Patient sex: F
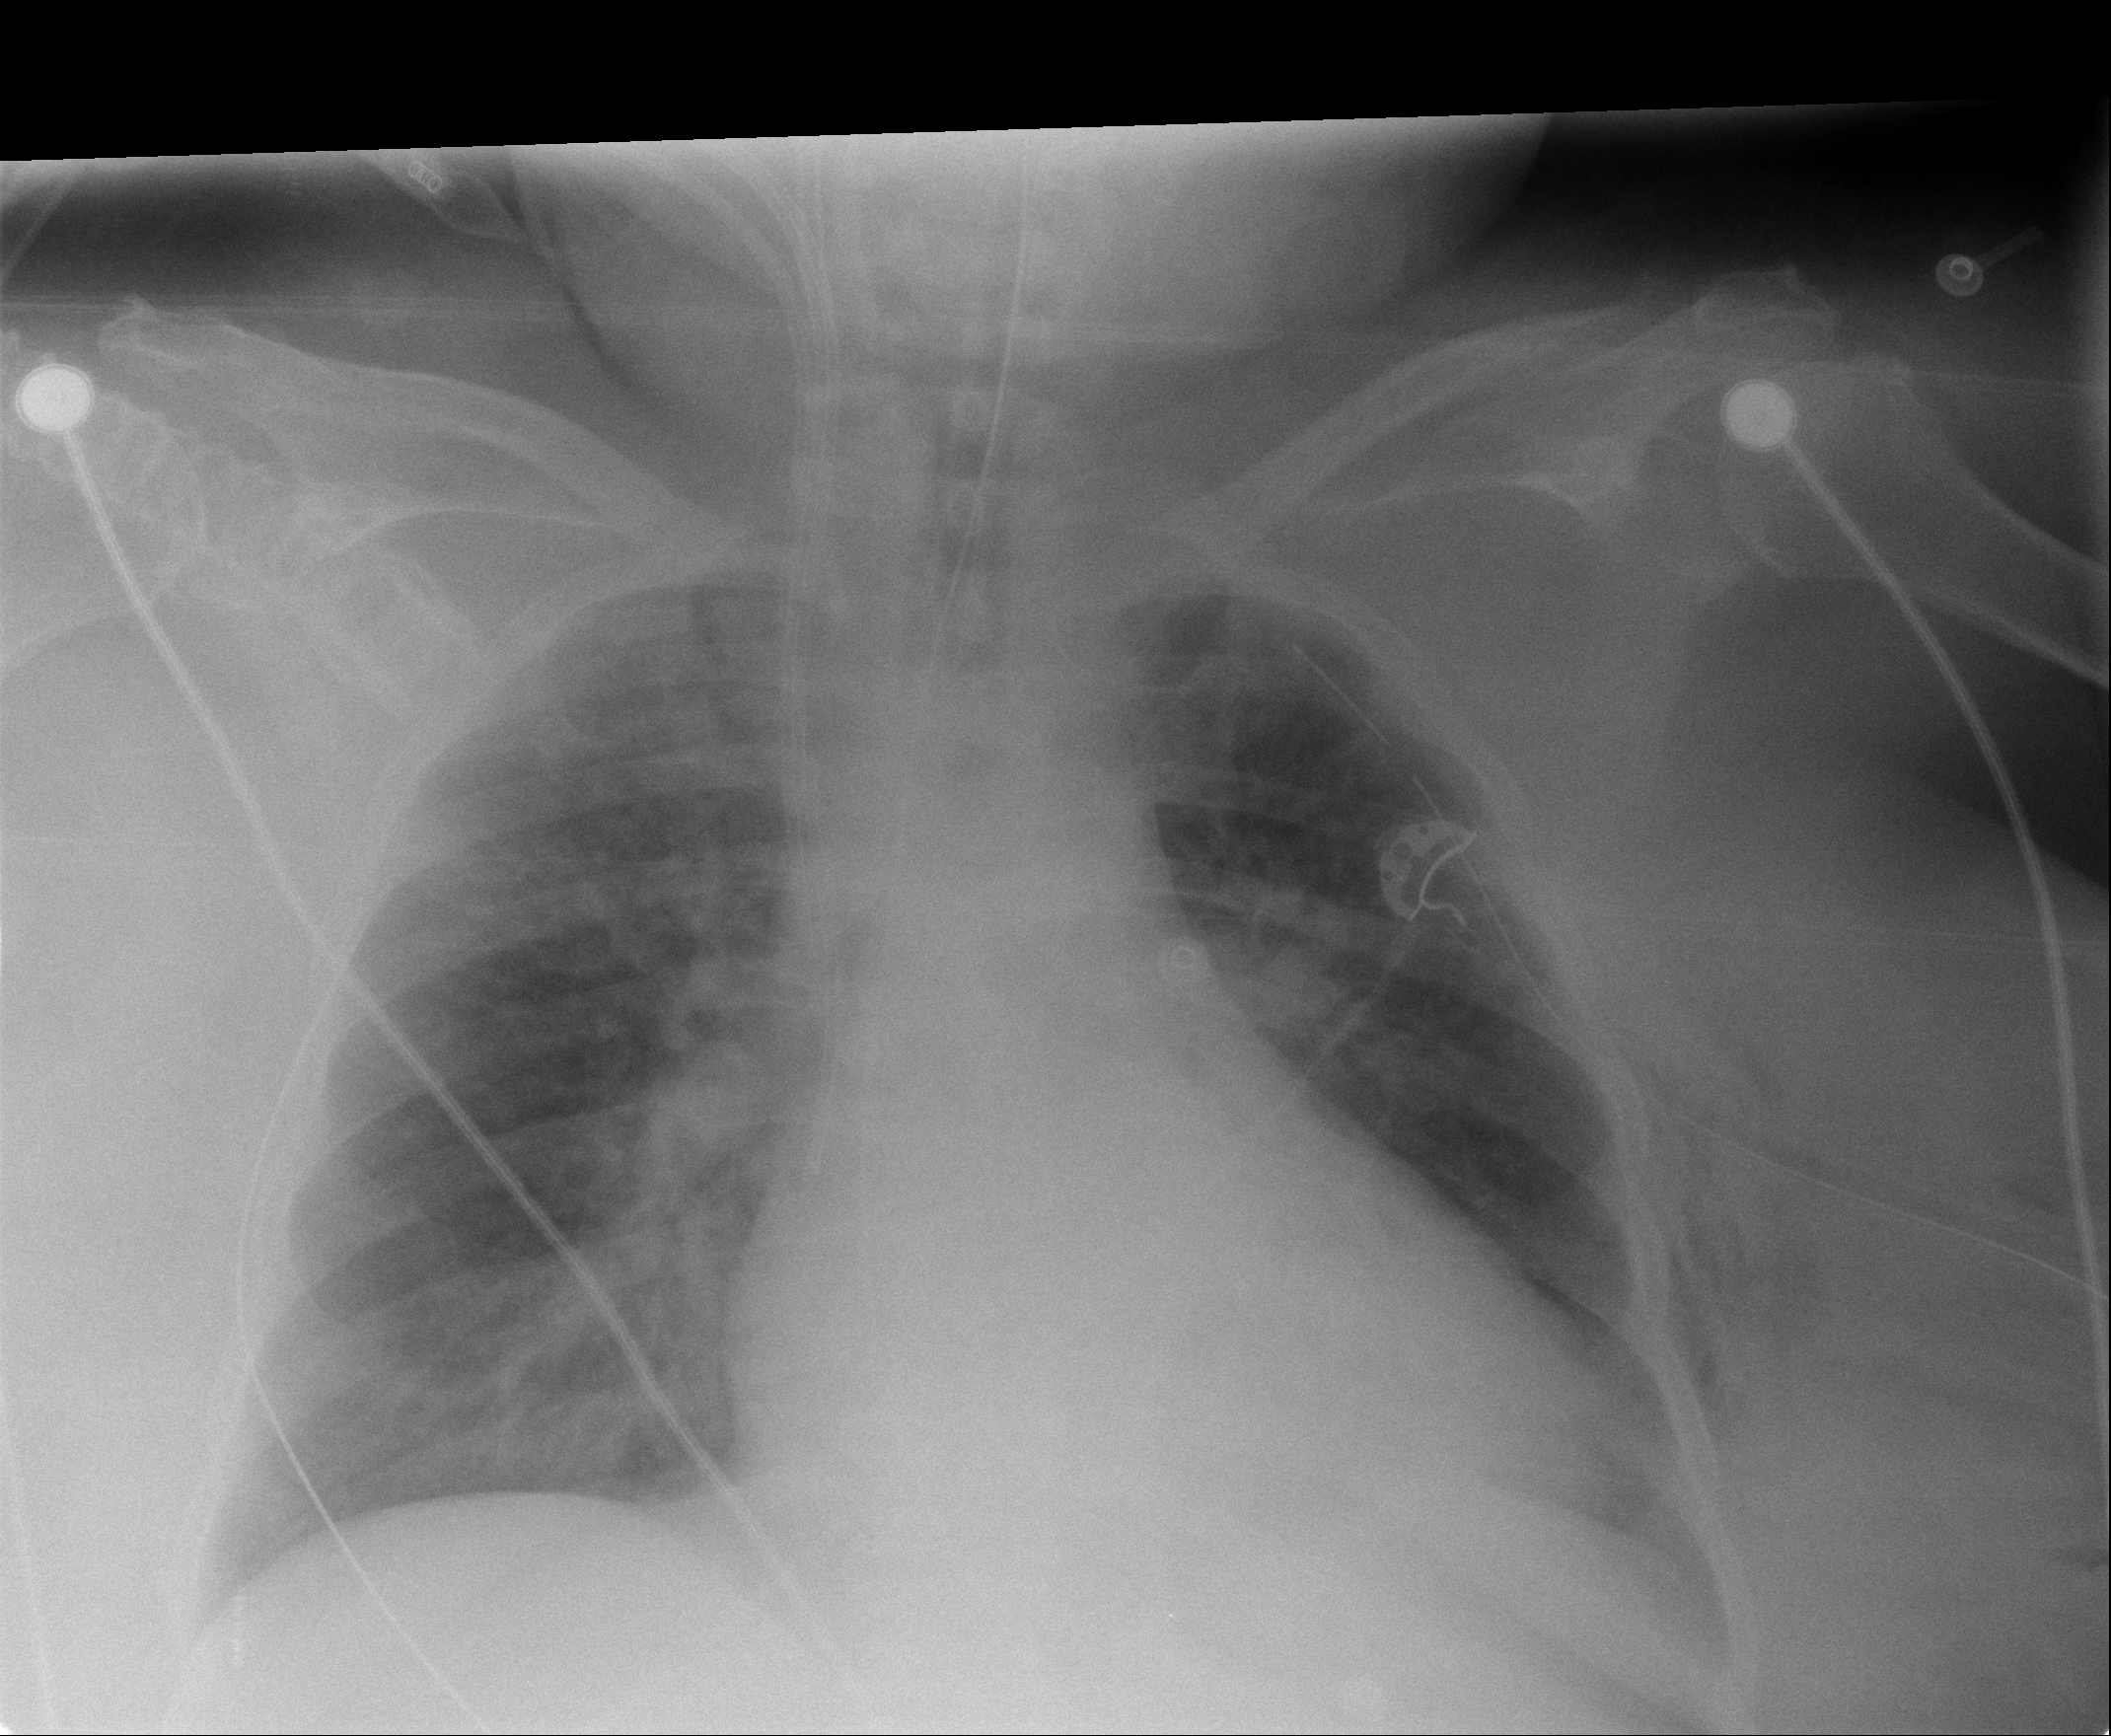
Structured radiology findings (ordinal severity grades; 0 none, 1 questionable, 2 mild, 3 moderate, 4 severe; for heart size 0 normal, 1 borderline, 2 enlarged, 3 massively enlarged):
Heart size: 2
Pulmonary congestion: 0
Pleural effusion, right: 0
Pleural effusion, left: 0
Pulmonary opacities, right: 2
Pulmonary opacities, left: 0
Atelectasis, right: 2
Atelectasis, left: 0